Question: i have a little info box on my site where i use several popover to show detailed information about the selection. For example i have a string with a name and a popover with the picture of this person.
Now i have a string with a date and i want to show this date on a calendar on a popover.
I have a little Mockup what shows what i want:

I searched a lot on google to find a plugin for this but i does not found anything.
Does anyone know such a jQuery/ Javascript Plugin what i looking for?
Thanks!
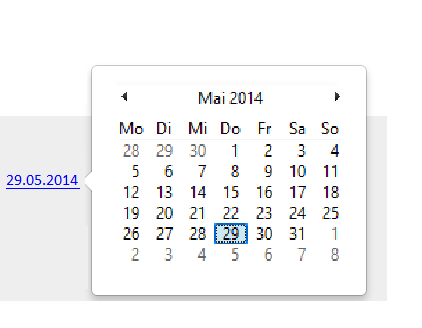
Answer: If you are using Bootstrap Datepicker, you can assign to the span elements the events to open the Datepicker control.
Like this:
'''
<span class="aDate">1/1/2014</span>
'''
'''
$('.aDate').datepicker();
'''
With that, you can bind it with the events you need (click, hover, etc)